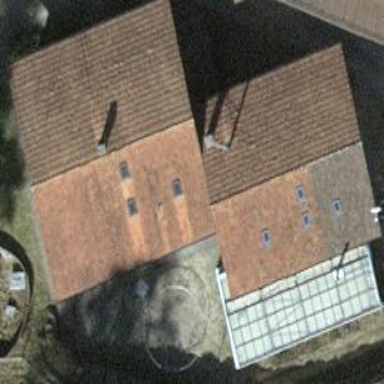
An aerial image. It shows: Detached building.